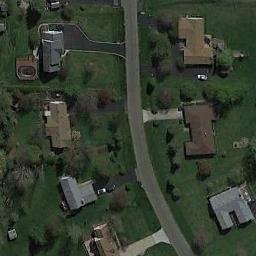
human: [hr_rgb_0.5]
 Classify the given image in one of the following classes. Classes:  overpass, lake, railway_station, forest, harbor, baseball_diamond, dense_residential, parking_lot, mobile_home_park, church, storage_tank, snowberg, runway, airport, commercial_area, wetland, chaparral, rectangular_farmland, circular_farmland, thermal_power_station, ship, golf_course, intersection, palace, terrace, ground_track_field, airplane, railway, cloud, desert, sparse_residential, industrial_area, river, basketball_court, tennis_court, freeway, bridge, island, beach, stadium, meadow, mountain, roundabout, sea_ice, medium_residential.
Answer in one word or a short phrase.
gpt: medium_residential